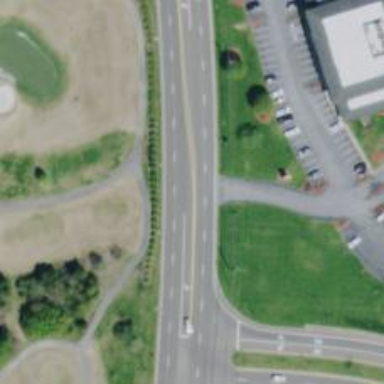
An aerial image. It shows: Secondary road.